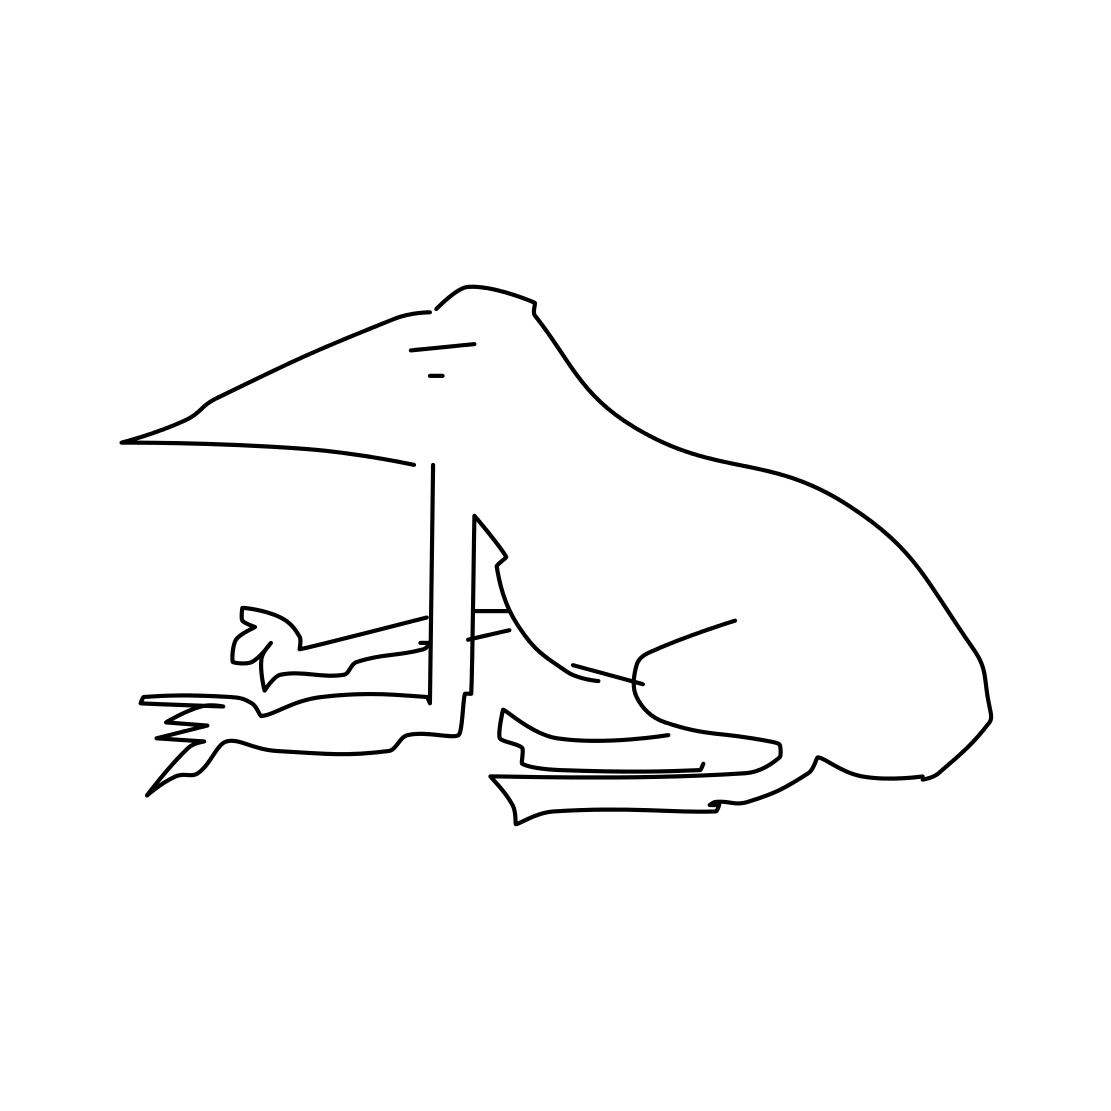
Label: frog